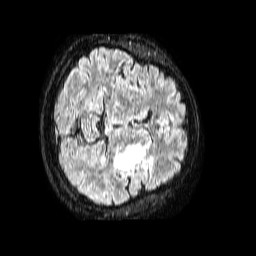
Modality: FLAIR
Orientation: axial
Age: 45
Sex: female
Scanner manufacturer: philips
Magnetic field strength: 1.5 T
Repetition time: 4.8 s
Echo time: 0.3 s